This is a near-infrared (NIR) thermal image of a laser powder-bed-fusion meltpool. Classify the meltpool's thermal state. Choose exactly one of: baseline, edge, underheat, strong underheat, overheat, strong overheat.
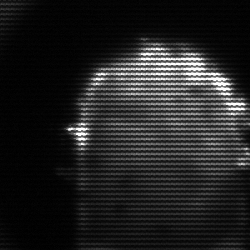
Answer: baseline